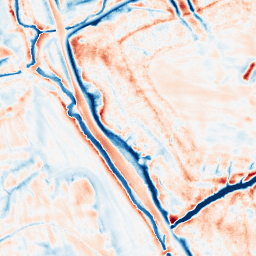
Category: edge_preserving
Decomposition family: bilateral
Decomposition parameters: d: 21
sigma_color: 25
sigma_space: 100
Upsampling method: quartic
Upsampling parameters: scale: 4
Upsampling scale: 4